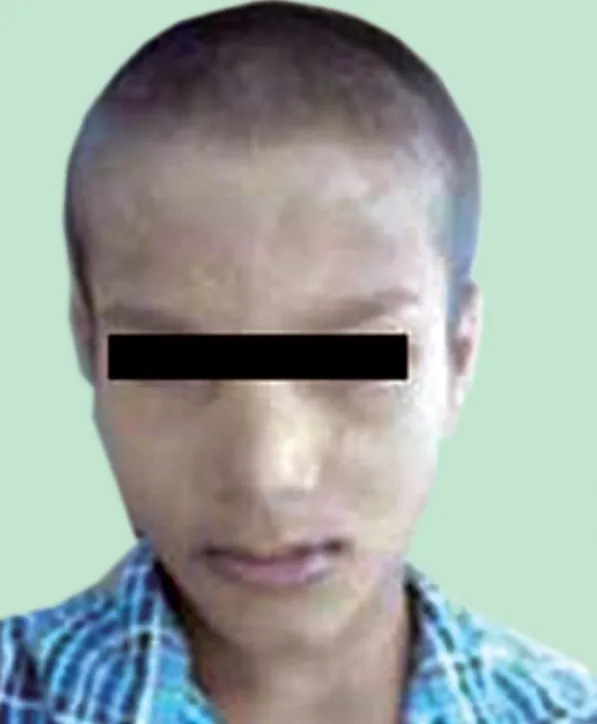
Frontal appearance of the patient.
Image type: medical_photograph (skin_photograph)